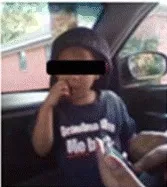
Photographic progression demonstrating the dramatic weight gain of our patient over 18 months. 18 months prior to presentation.
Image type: medical_photograph (skin_photograph)